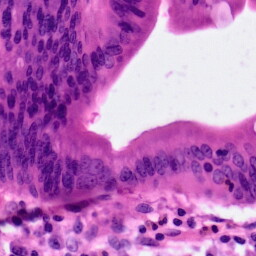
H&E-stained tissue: Pancreatic